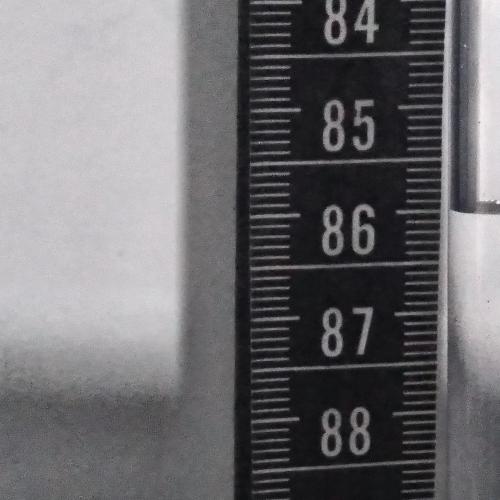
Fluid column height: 86.0 cm